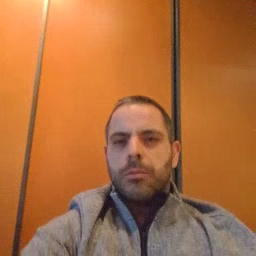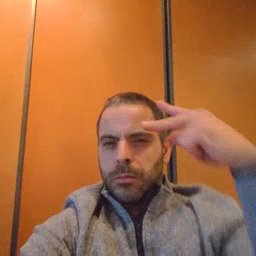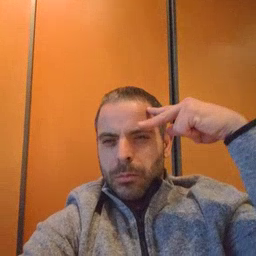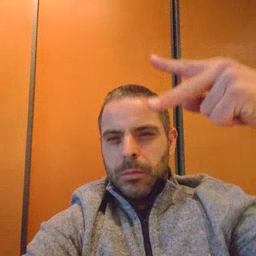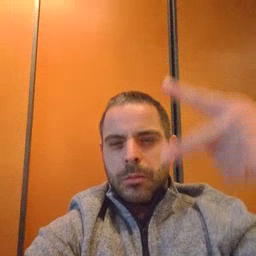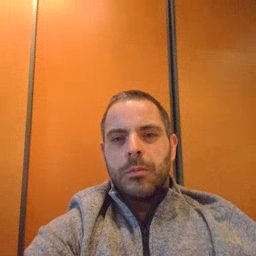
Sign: penny